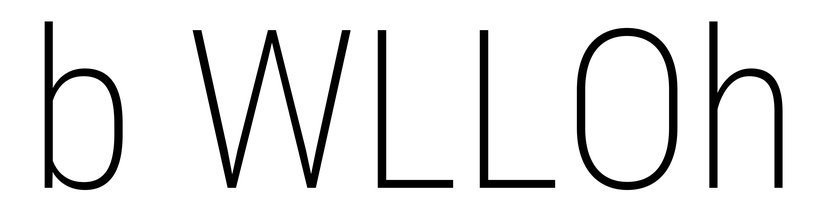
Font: Roboto_Condensed_ExtraLight